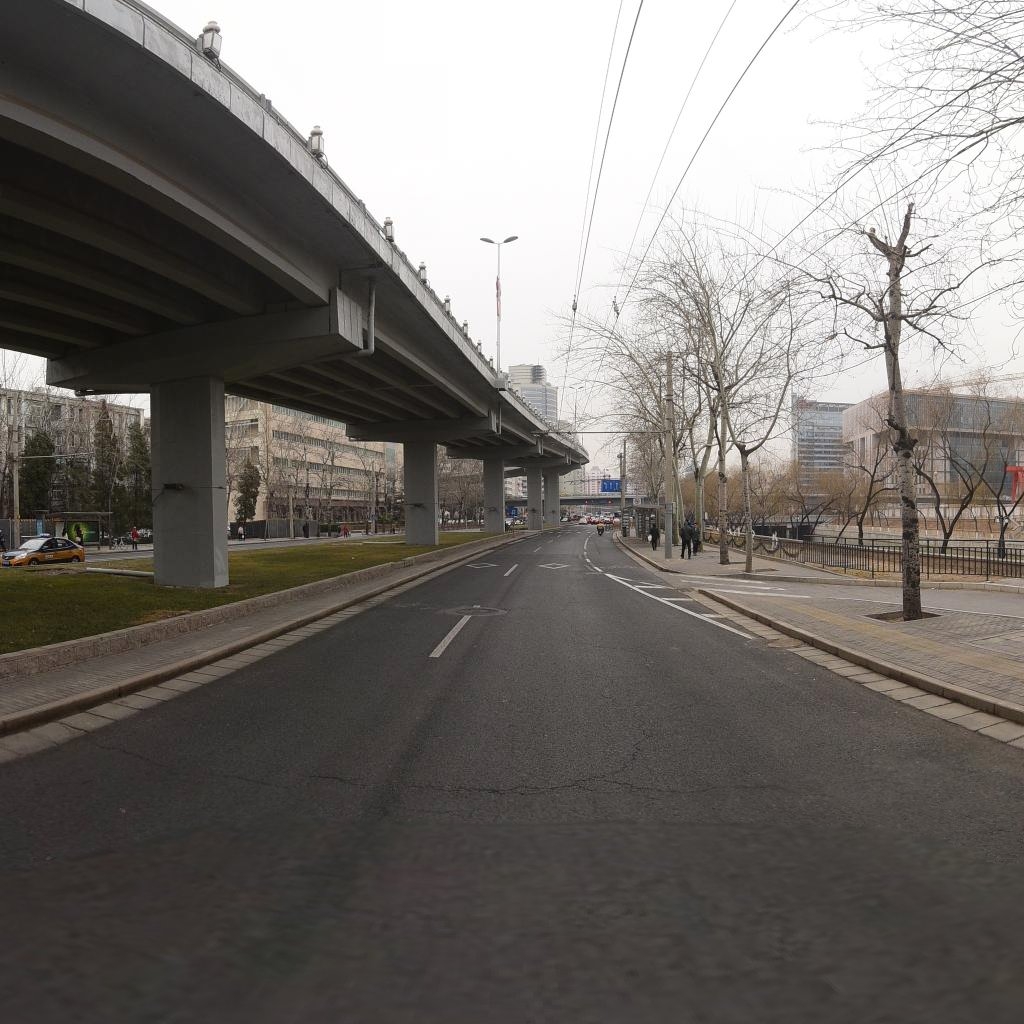
Region: Xicheng
Road damage annotations: manhole cover, transverse crack, transverse crack